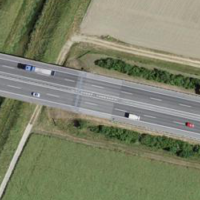
EUNIS habitat code: 57
Species observed at this site:
Phyteuma orbiculare